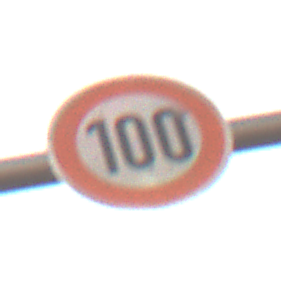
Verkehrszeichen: Geschwindigkeit100
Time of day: SunriseSunset
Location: Outdoor (Nature)
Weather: PartlyCloudy
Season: NotSpecified
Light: Natural